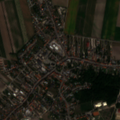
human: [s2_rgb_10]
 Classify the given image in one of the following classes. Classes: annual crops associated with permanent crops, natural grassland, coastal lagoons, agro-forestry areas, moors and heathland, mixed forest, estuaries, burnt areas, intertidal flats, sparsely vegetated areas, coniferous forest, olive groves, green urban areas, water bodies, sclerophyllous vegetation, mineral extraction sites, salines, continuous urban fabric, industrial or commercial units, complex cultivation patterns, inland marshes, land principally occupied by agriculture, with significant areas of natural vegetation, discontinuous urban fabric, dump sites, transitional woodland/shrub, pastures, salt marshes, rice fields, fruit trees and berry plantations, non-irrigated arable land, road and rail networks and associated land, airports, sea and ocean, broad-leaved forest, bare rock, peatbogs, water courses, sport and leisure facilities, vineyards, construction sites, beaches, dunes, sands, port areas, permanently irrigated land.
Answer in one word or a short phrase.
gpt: discontinuous urban fabric, non-irrigated arable land